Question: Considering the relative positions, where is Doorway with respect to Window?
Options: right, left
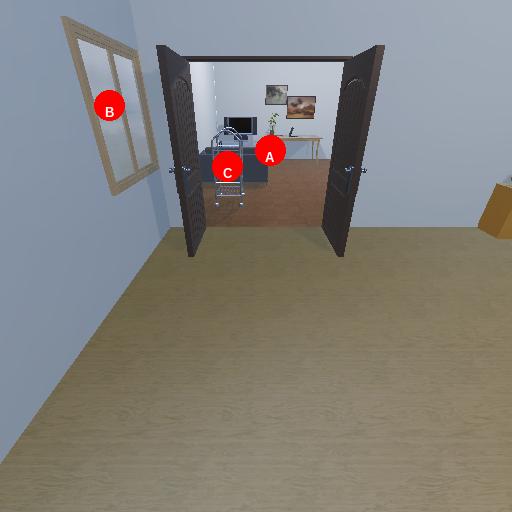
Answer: right